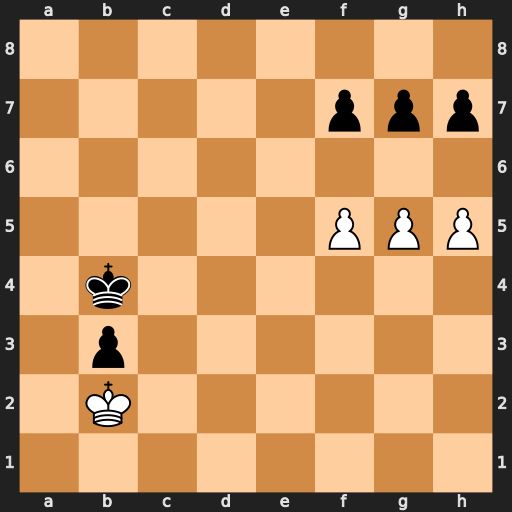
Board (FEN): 8/5ppp/8/5PPP/1k6/1p6/1K6/8
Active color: w
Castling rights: -
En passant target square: -
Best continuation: g6 hxg6 f6 gxf6 h6